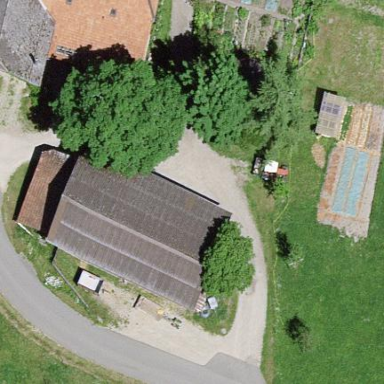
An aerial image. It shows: Shed building.